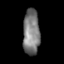
Tissue: skin
Cell type: Others
Senescence score: 0.7656
Nuclear area (px): 743
Mean DAPI intensity: 123.949